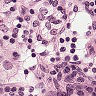
Metastatic tissue present: no